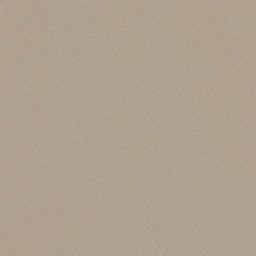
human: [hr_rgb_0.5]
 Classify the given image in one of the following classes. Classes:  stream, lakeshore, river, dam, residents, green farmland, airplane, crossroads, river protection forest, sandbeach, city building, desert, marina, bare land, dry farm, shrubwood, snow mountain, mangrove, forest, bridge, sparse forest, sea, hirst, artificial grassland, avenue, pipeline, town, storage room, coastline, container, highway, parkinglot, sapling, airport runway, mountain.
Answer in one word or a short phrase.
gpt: desert